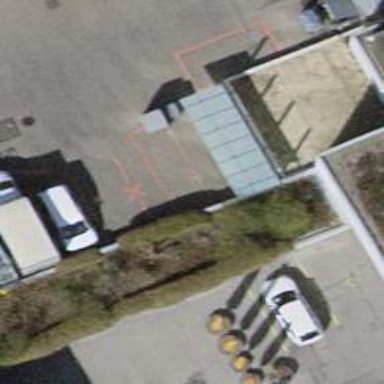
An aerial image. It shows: Motorcycle parking area.